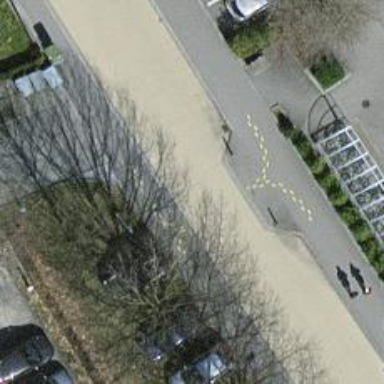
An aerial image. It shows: Unmarked road crossing.